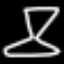
Label: hourglass